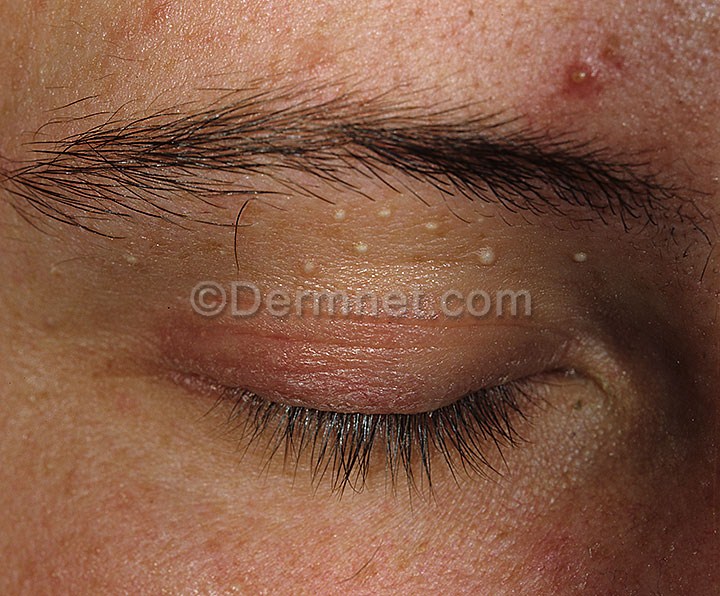
Disease: Acne and Rosacea Photos